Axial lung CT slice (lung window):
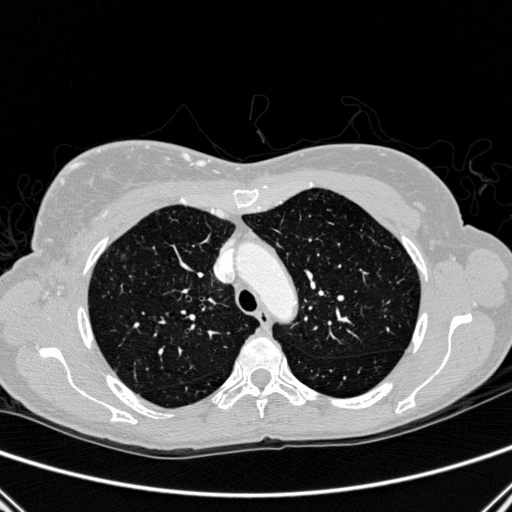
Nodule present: no